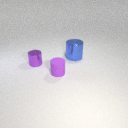
small purple metal cylinder behind small purple rubber cylinder